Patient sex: M
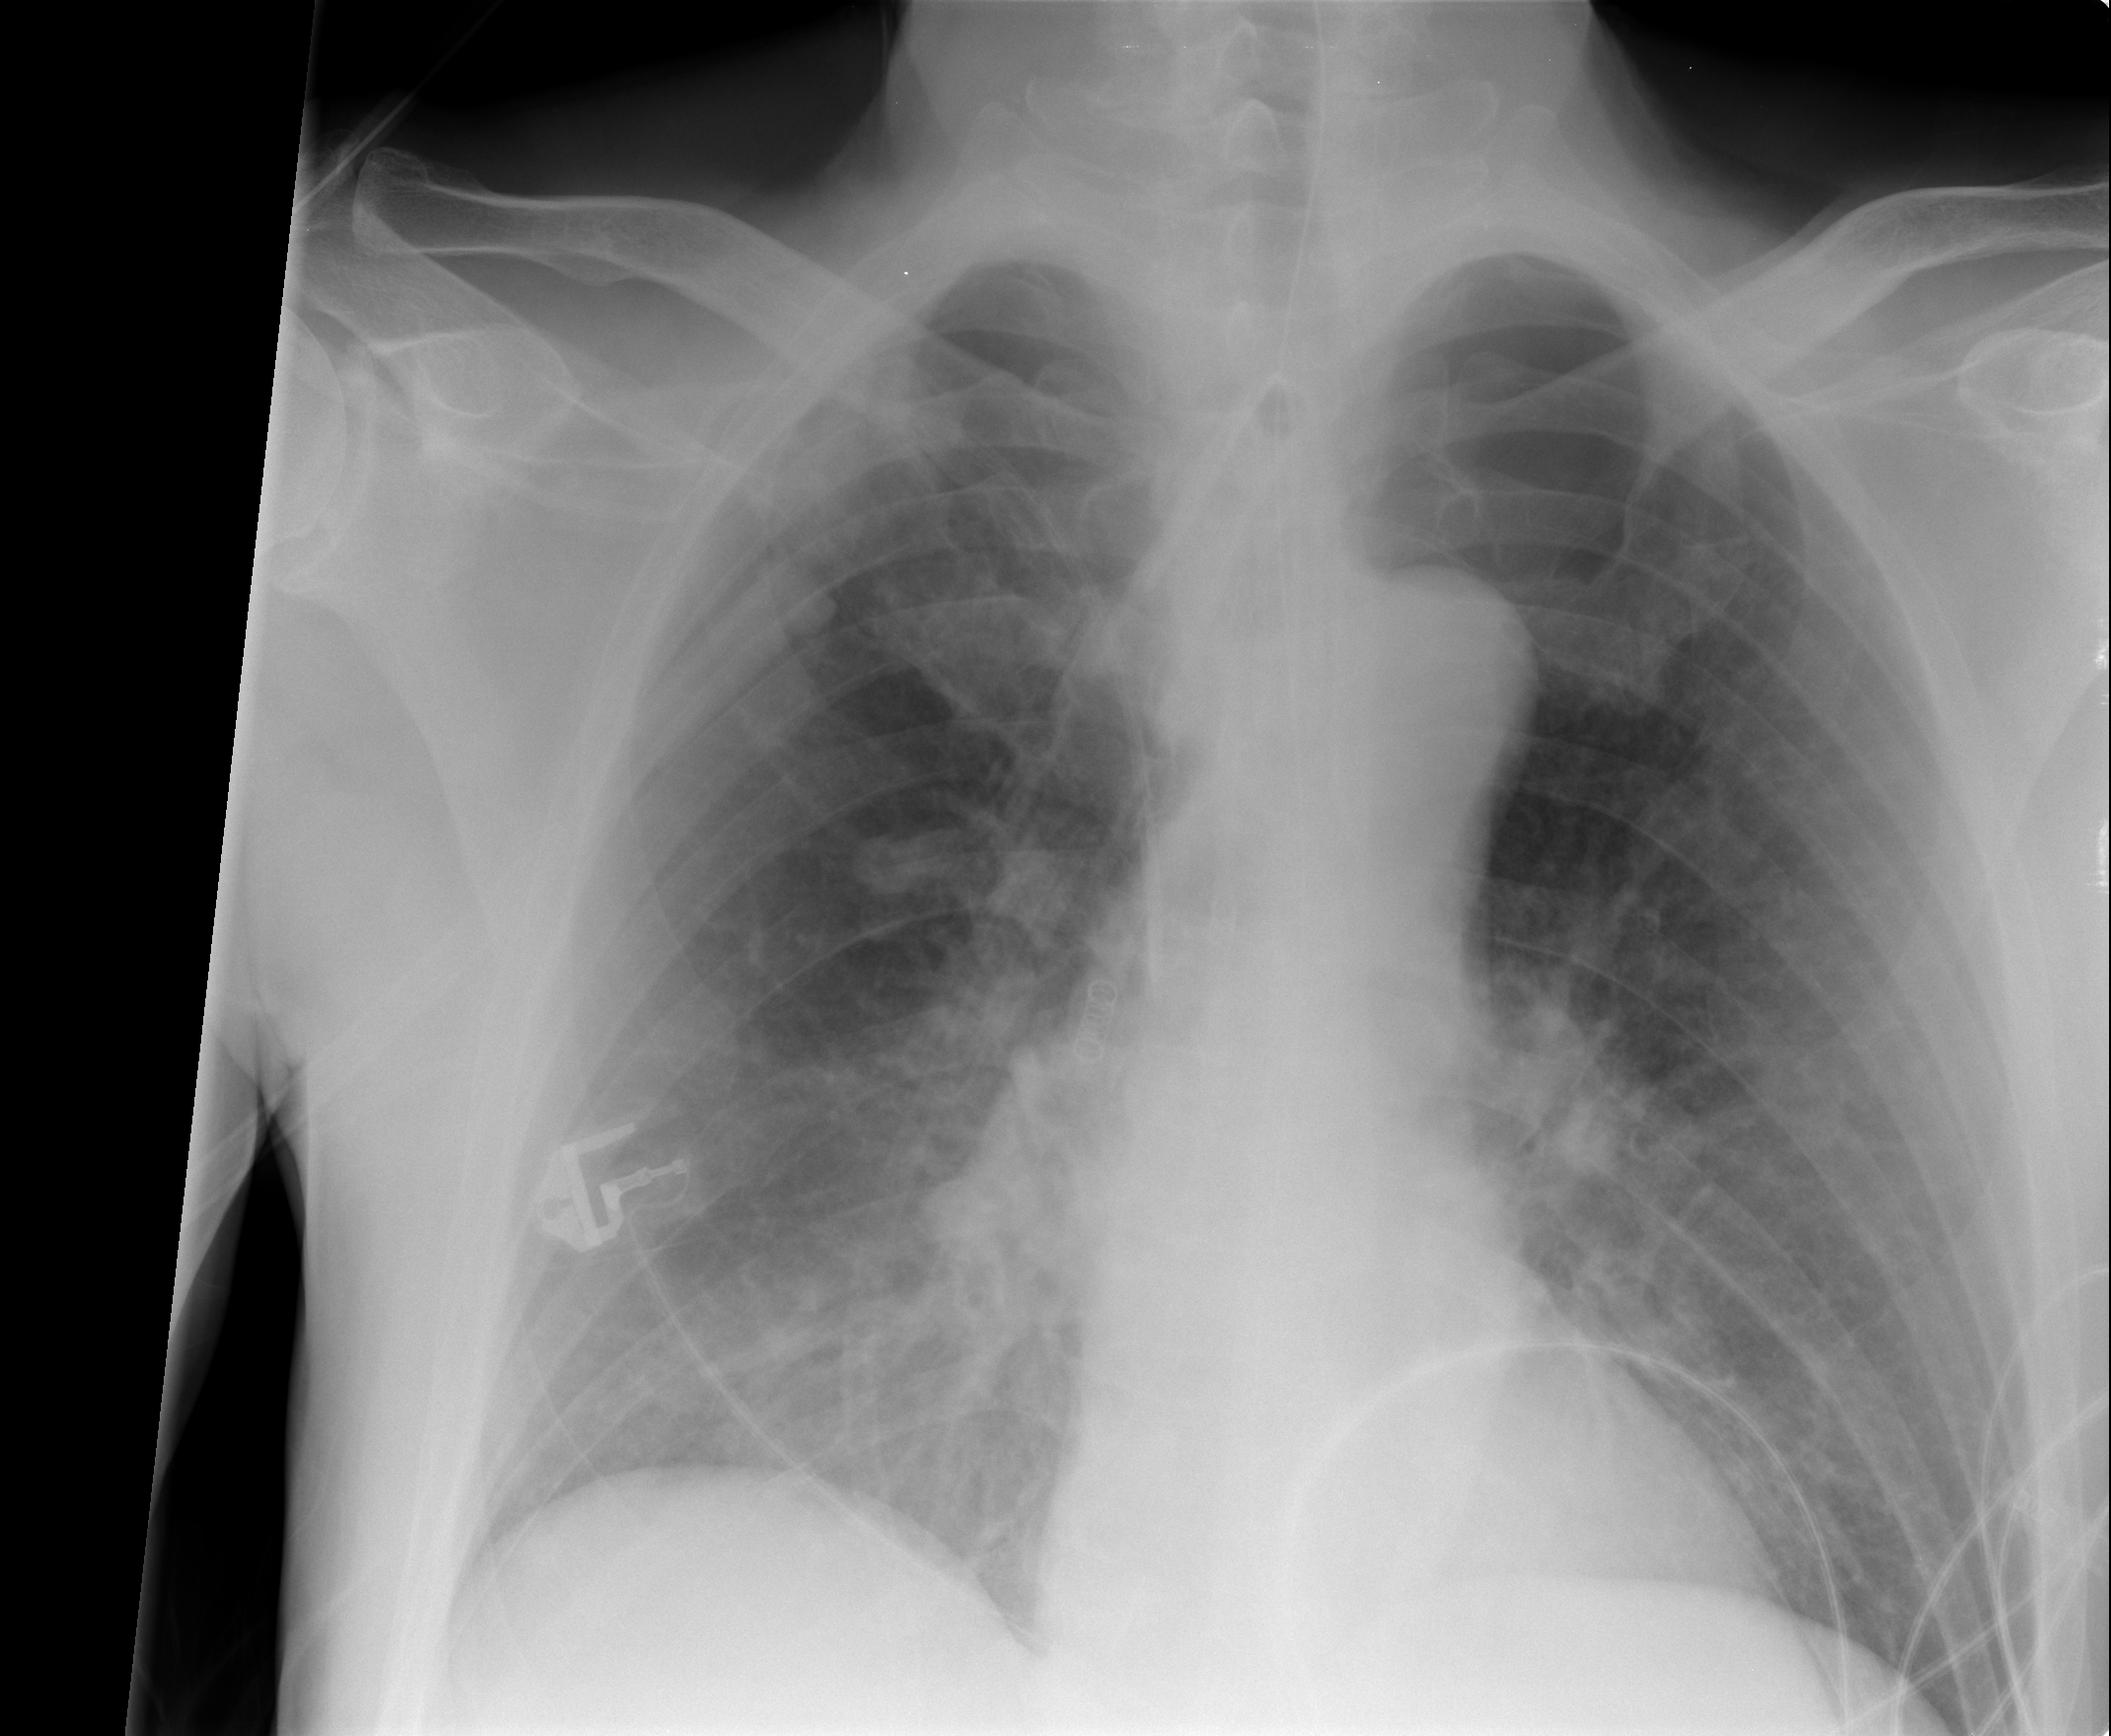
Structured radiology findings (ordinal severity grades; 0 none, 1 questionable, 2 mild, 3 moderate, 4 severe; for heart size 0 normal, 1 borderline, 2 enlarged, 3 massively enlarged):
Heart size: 0
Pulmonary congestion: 1
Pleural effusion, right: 0
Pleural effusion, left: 0
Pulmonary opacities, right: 0
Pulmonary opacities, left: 0
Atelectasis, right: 1
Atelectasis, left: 0